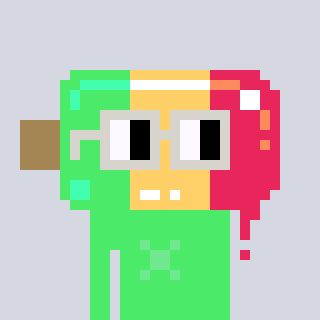
a pixel art character with square light gray glasses, a icepop-shaped head and a teal-colored body on a cool background